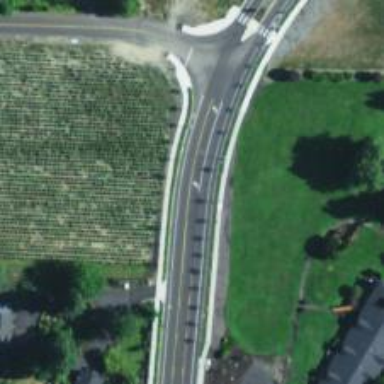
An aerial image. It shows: Secondary road with asphalt surface.